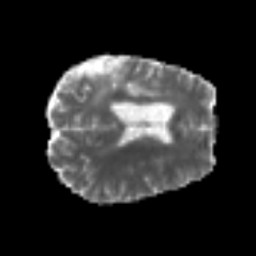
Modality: MD
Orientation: axial
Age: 43
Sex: male
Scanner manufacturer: siemens
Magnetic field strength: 3 T
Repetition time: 6.1 s
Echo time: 0.101 s